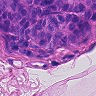
Metastatic tissue present: yes